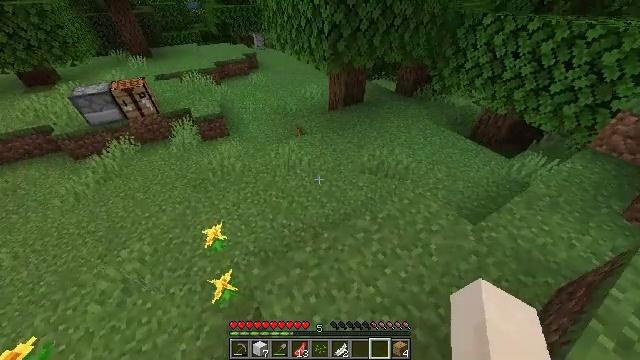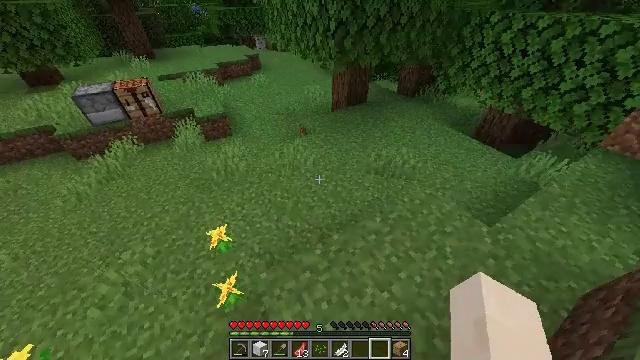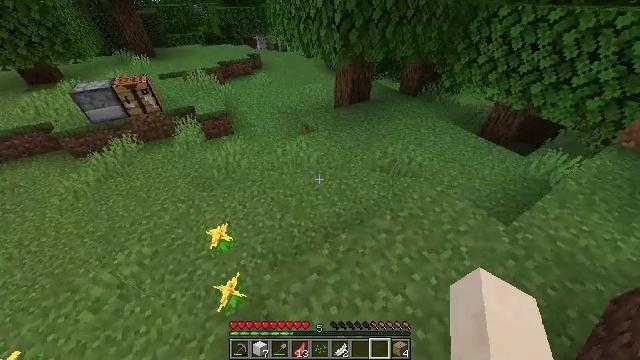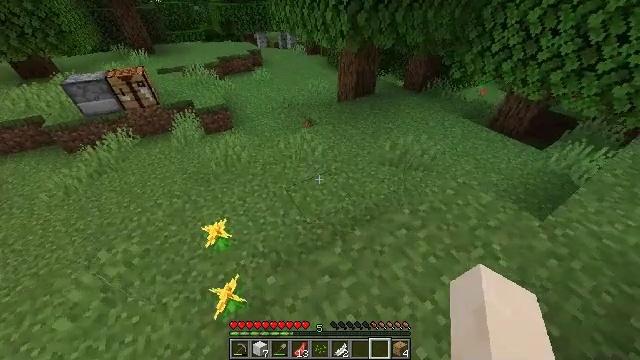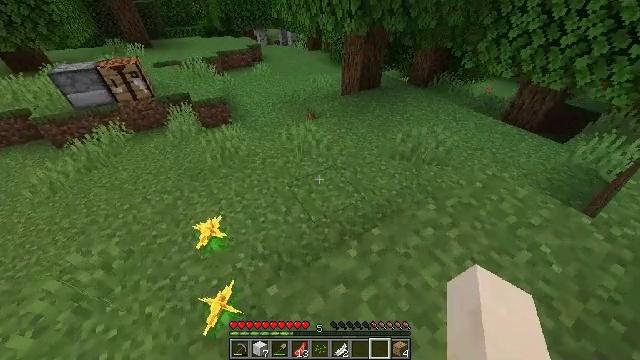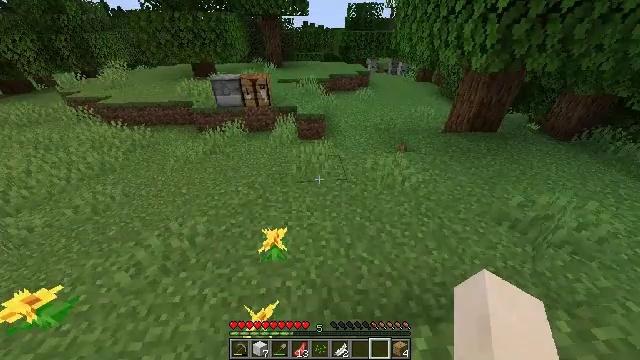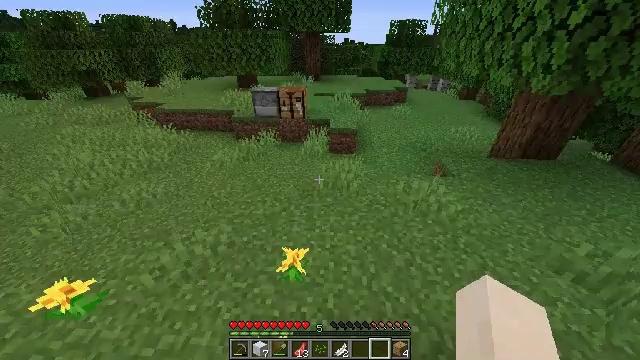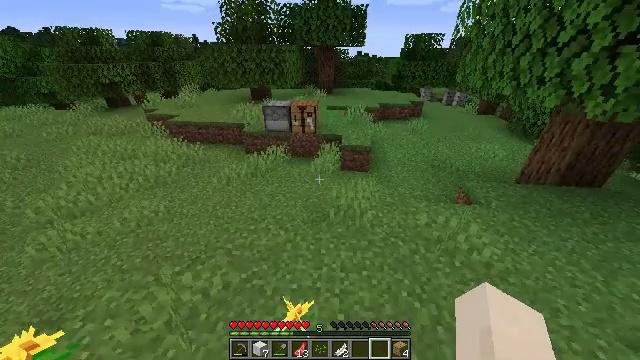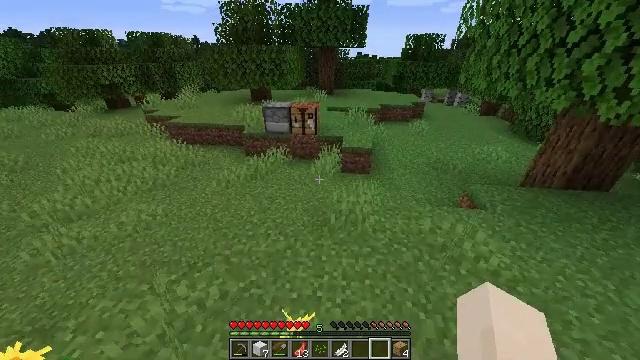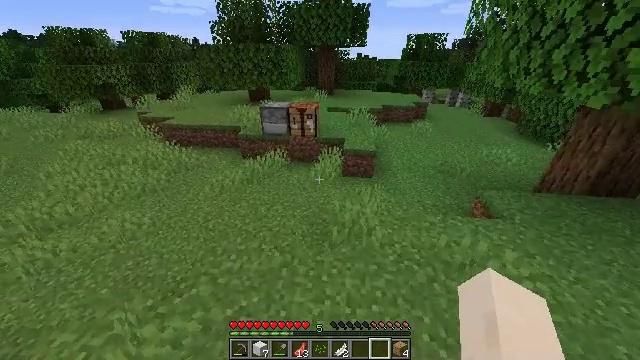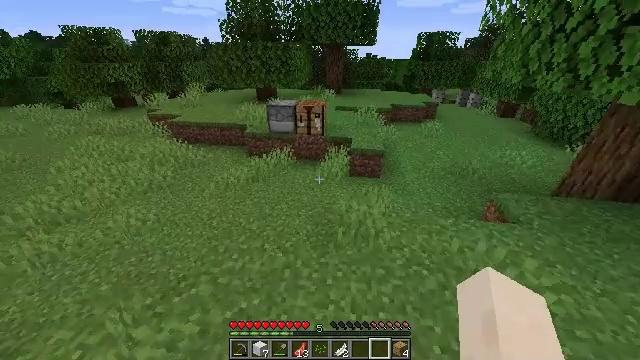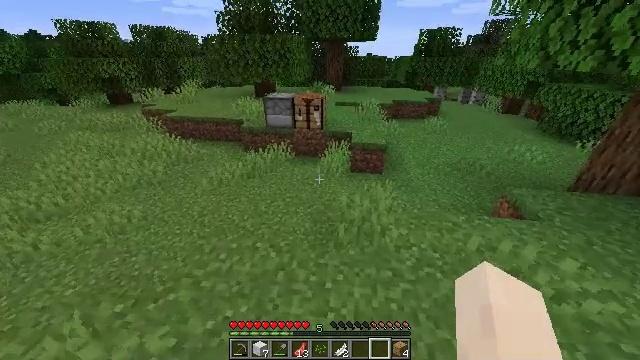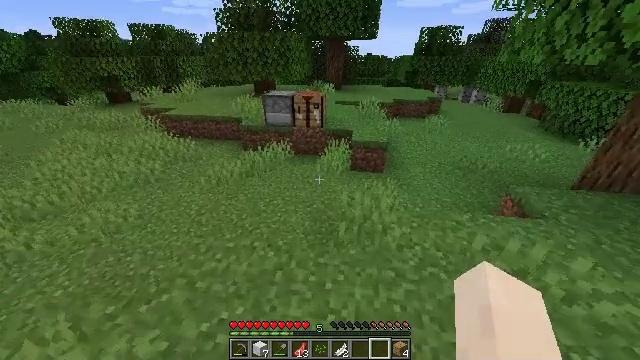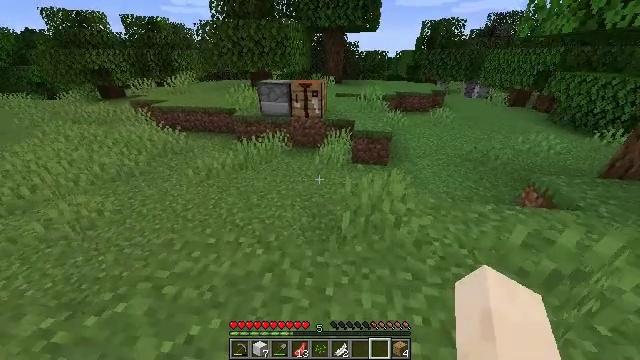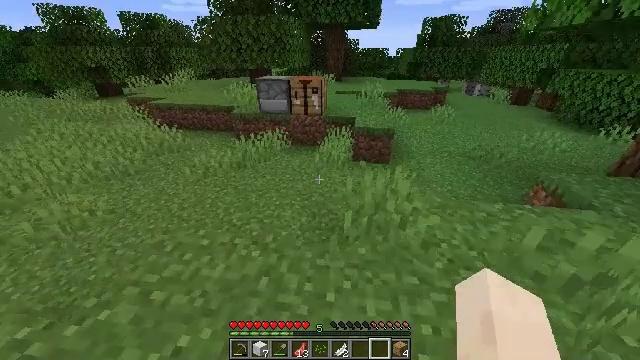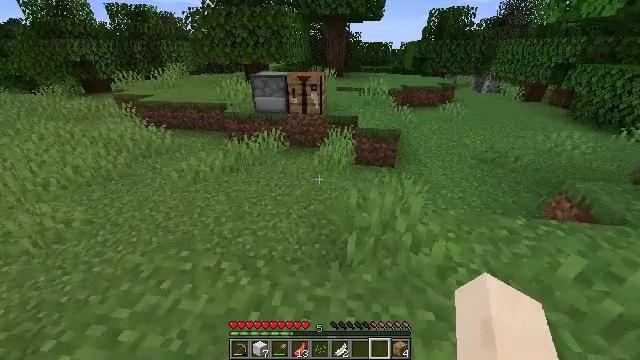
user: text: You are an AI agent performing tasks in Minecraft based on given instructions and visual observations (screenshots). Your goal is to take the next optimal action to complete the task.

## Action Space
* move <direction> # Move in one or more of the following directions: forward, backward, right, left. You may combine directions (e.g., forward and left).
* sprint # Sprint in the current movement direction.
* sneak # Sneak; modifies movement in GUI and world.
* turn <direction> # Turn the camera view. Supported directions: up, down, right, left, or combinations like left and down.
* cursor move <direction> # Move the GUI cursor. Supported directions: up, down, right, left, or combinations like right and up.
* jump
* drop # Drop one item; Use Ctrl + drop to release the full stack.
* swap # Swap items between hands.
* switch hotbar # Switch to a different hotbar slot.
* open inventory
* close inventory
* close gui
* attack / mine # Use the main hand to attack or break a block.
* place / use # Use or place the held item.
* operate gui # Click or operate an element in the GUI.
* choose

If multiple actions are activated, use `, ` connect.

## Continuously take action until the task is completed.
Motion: motion action
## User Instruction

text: craft item air
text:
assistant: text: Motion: move forward, sprint
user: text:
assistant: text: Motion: move forward, sprint
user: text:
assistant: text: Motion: move forward, sprint
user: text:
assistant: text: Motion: move forward, sprint
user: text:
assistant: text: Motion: move forward, sprint, turn left and up
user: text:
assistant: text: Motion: move forward, sprint, turn left and up
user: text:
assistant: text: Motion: move forward, sprint, turn left and up
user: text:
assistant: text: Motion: move forward, sprint
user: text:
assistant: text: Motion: move forward, sprint
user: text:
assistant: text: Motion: move forward, sprint, turn left
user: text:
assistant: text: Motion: move forward, sprint
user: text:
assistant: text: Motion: move forward, sprint
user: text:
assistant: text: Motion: move forward, sprint
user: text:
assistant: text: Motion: no_op
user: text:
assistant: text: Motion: no_op
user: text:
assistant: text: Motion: no_op
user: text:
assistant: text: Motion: no_op
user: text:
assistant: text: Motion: no_op
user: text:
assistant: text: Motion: no_op
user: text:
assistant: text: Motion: no_op
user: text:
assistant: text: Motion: no_op
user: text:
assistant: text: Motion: no_op
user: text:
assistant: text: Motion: no_op
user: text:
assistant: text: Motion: no_op
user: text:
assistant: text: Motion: no_op
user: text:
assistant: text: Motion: no_op
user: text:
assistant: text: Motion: no_op
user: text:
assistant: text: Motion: no_op
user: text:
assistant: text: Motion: no_op
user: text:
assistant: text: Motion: no_op